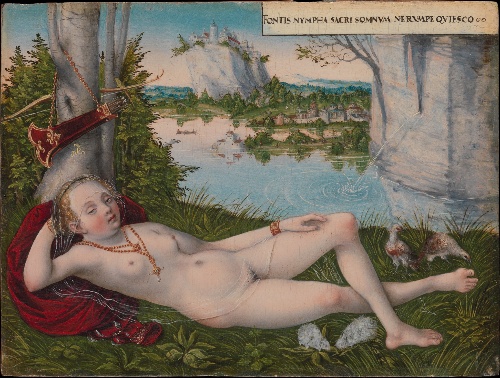
Title: Nymph of the Spring
Artist: Lucas Cranach the Younger
Artist bio: German, Wittenberg 1515–1586 Wittenberg
Date: ca. 1545–50
Object type: Painting
Classification: Paintings
Medium: Oil on beech panel
Dimensions: 6 x 8 in. (15.2 x 20.3 cm)
Department: Robert Lehman Collection
Credit line: Robert Lehman Collection, 1975
Accession year: 1975
Repository: Metropolitan Museum of Art, New York, NY
Tags: Nymphs|Birds|Female Nudes